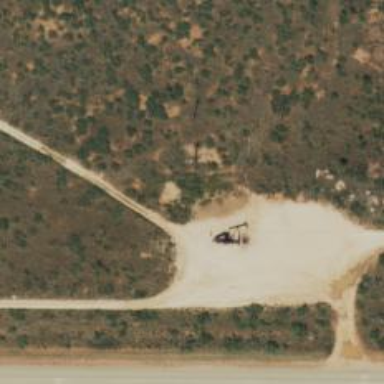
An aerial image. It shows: Petroleum well.